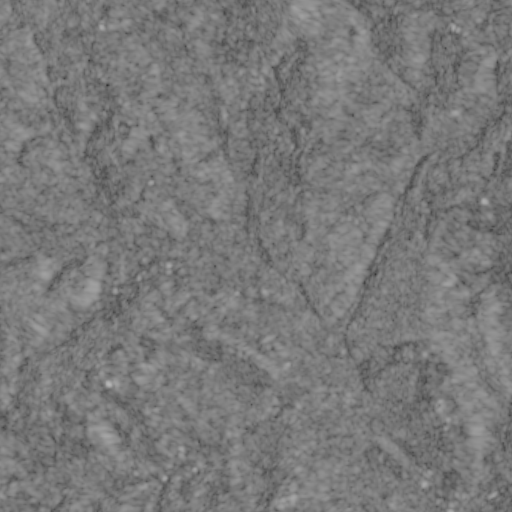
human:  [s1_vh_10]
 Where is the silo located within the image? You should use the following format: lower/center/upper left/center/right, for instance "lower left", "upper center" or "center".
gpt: The silo is located in the center right of the image.
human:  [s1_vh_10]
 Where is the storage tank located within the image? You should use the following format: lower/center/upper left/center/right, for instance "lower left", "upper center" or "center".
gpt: The storage tank is located in the lower left of the image.
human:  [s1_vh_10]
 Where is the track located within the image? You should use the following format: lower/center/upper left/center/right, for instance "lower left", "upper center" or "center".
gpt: There is no track in the image.

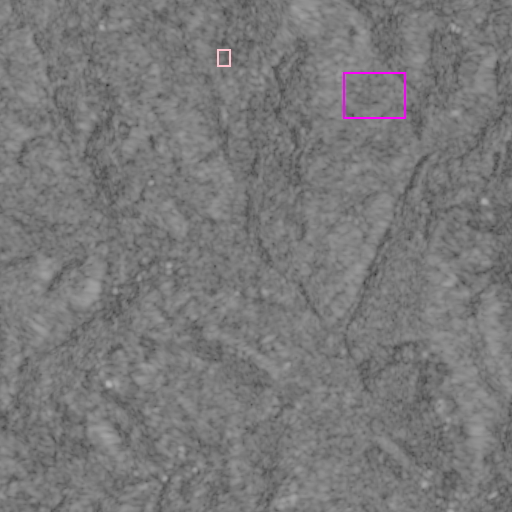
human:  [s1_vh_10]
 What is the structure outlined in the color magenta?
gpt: The structure outlined in magenta is a crop field.
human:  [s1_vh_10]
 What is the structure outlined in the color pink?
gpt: The structure outlined in pink is a park.
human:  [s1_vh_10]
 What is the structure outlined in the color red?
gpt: There is no red outline.